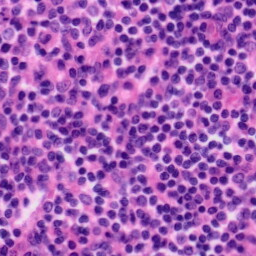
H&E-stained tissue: Tonsil